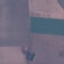
Land use / land cover: AnnualCrop